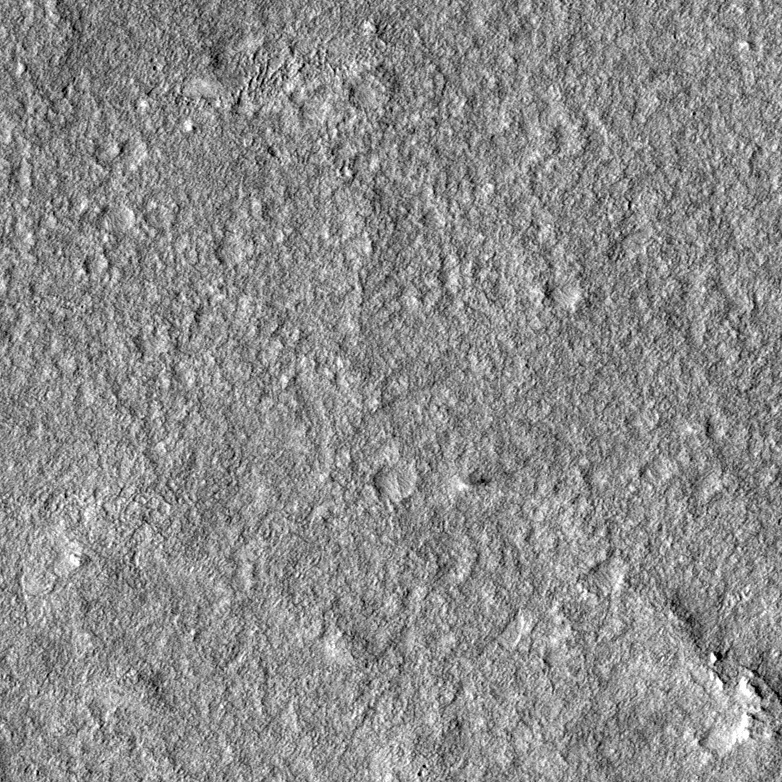
Label: dustdevil